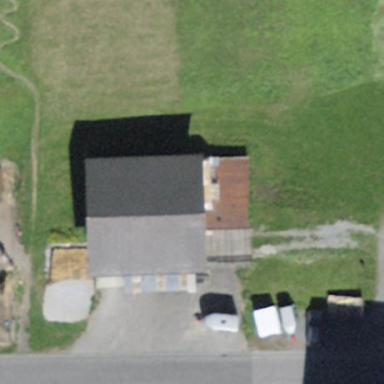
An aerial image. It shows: Building with tiled roof.